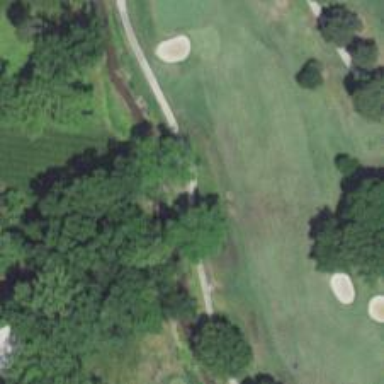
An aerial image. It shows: Path used for both walking and golf.